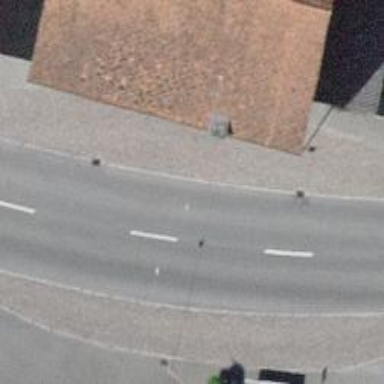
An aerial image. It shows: Bus stop with designated stop position for public transport.